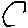
Label: hexagon